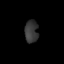
Tissue: lung
Cell type: Endothelial cells
Senescence score: 0.5888
Nuclear area (px): 297
Mean DAPI intensity: 54.394